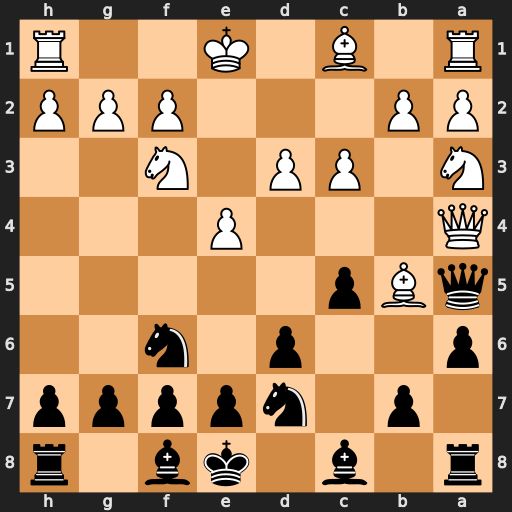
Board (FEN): r1b1kb1r/1p1npppp/p2p1n2/qBp5/Q3P3/N1PP1N2/PP3PPP/R1B1K2R
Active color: b
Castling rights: KQkq
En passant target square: -
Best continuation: axb5 Qxa5 Rxa5